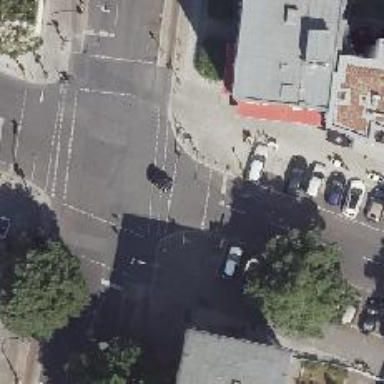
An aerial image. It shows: Crossing with traffic signals.